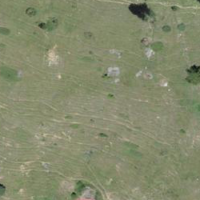
EUNIS habitat code: 26
Species observed at this site:
Falco tinnunculus